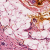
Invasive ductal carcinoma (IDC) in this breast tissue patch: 0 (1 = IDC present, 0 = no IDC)